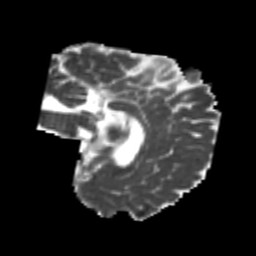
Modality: MD
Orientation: sagittal
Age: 22
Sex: male
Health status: healthy
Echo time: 0.074 s